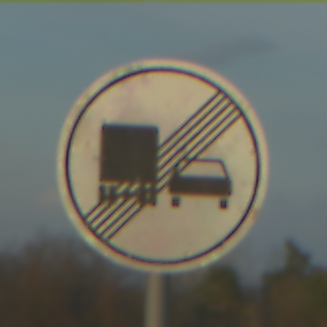
Verkehrszeichen: EndeUeberholverbotKraftfahrzeuge
Umgebung: Outdoor, Nature
Tageszeit: SunriseSunset
Wetter: PartlyCloudy
Licht: Natural
Jahreszeit: NotSpecified
Kontrast: MediumContrast